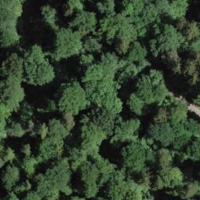
EUNIS habitat code: 41
Species observed at this site:
Impatiens parviflora